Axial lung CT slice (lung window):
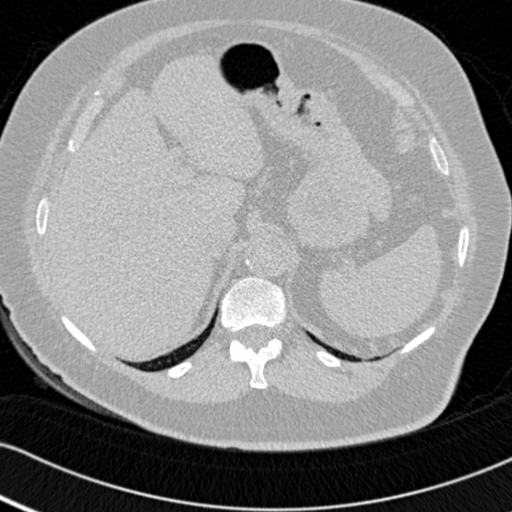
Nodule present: no